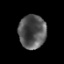
Tissue: prostate
Cell type: T cells
Senescence score: 0.3425
Nuclear area (px): 902
Mean DAPI intensity: 83.819